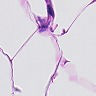
Metastatic tissue present: no